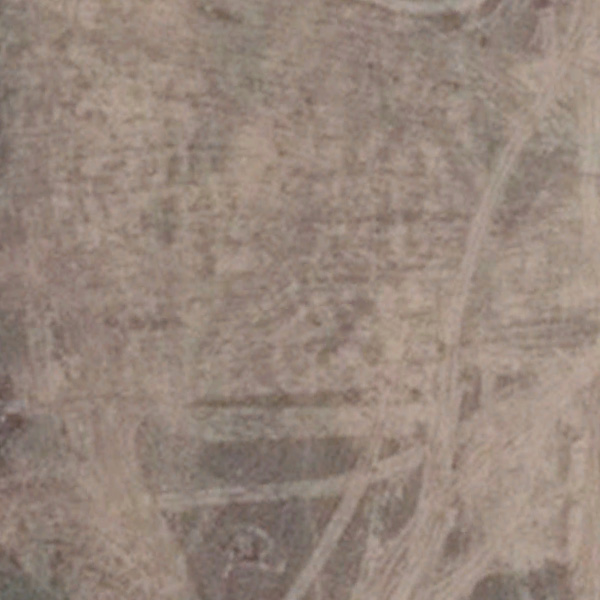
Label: BareLand